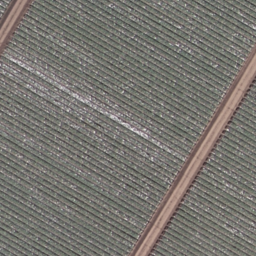
Label: agricultural